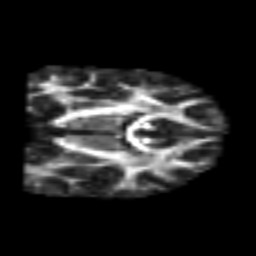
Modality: FA
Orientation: coronal
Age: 25
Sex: male
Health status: healthy